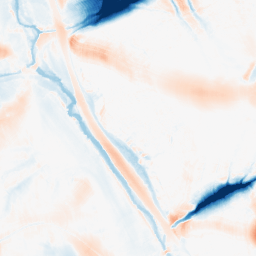
Category: morphological
Decomposition family: morphological_ellipse
Decomposition parameters: operation: average
width: 50
height: 50
Upsampling method: bspline
Upsampling parameters: scale: 2
Upsampling scale: 2